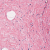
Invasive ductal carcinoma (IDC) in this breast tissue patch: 0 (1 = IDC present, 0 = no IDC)